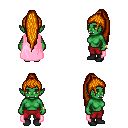
a pixel art fantasy rpg character, female body template, orc, green skin, pink cape, red pants, dark blonde extra-long topknot hairstyle, bracelets, black shoes, four views (front, back, left, right), 2x2 character sprite sheet, small pixel art, hard edges, no anti-aliasing